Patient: sex M, age 49
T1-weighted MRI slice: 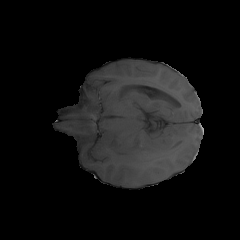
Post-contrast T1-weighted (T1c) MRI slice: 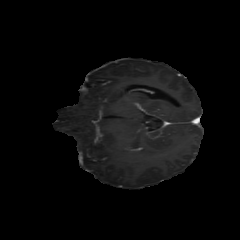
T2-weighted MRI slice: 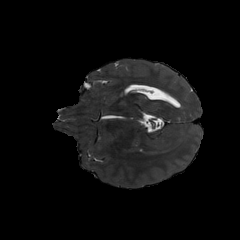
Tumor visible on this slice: no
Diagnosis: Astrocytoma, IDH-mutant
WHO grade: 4